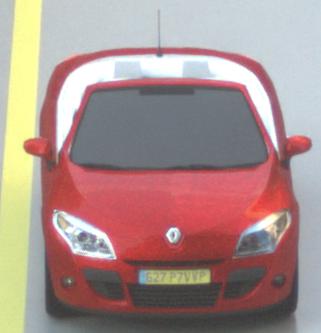
Make: Renault
Model: Mégane Coupé-Cabriolet 1.6 16V 110
Detailed model: Mégane (III) Coupé-Cabriolet
Model produced from: 2010/06
Model produced until: 2013/03
Doors: 2
Color: red
Road condition: wet road
Daytime: sunrise or sunset
Contrast: low contrast